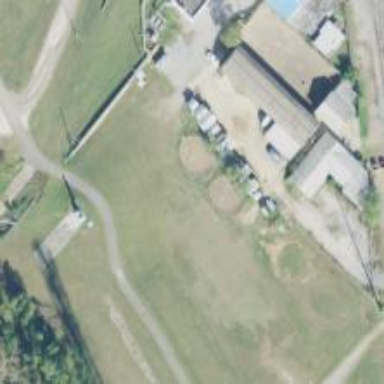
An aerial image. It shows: Equestrian pitch for leisure land sports.